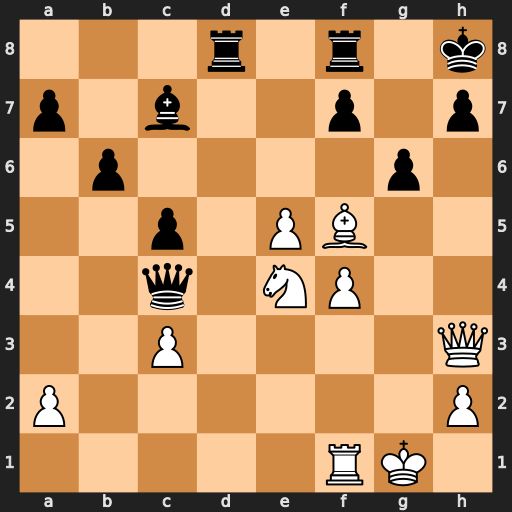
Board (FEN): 3r1r1k/p1b2p1p/1p4p1/2p1PB2/2q1NP2/2P4Q/P6P/5RK1
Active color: w
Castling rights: -
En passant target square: -
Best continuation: Nf6 h5 Nxh5 Rfe8 Nf6+